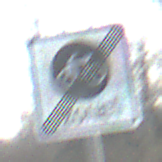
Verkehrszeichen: EndeFahrradzone
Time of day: MorningAfternoon
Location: Outdoor (Suburban)
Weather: PartlyCloudy
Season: NotSpecified
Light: Natural